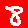
Digit: 8